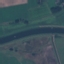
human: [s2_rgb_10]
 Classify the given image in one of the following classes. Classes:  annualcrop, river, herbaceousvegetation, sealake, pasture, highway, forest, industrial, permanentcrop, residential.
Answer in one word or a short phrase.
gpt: River